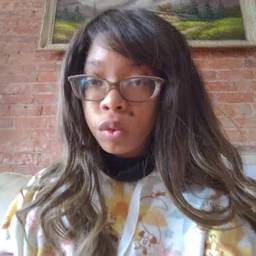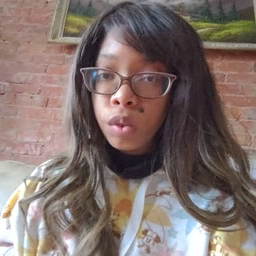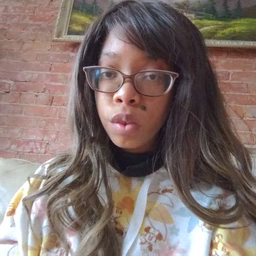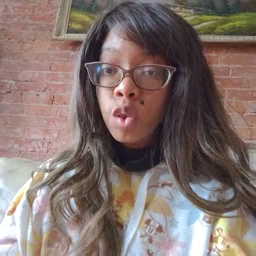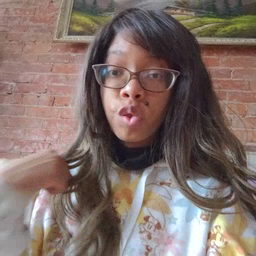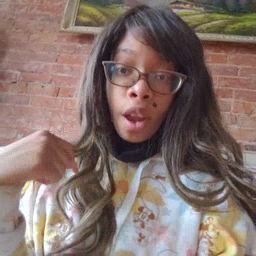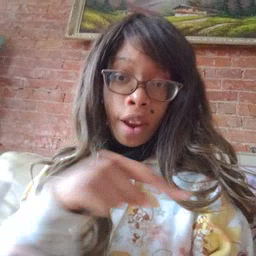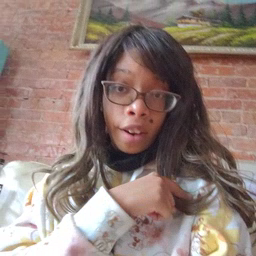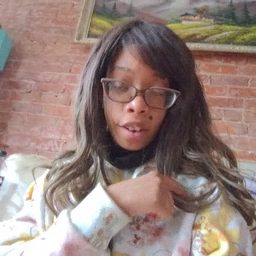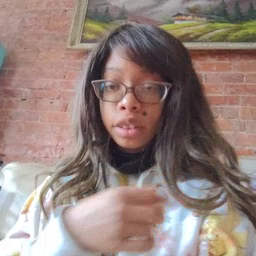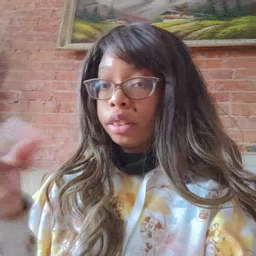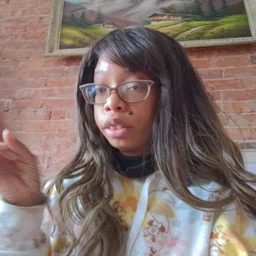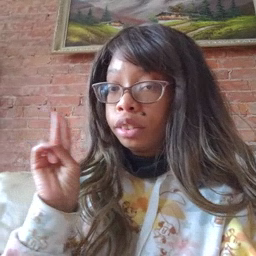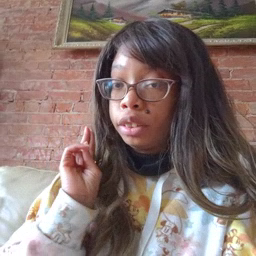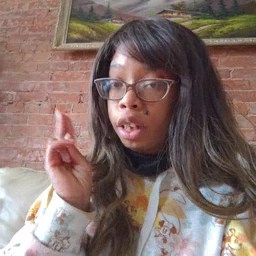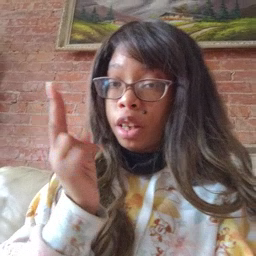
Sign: weus